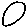
Label: circle